Question: A XBee Series 2 configured as a 'Coordinator API' is trying to send a packet to a XBee Series 2 configured as a 'Router AT'. The Coordinator is connected to a Mac OSX running node.js and the <URL>.
'''
var frame_obj = {
type: 0x10,
ud: 0x01,
destination64: "0013a20040b19213",
data: "1"
}
serialport.write(xbeeAPI.buildFrame(frame_obj))
'''
This causes Node to throw an error:
'''
/Users/me/Dropbox/Projects/test-node/node_modules/xbee-api/lib/xbee-api.js:173
throw new Error("Checksum Mismatch", S);
^
Error: Checksum Mismatch
at XBeeAPI.parseRaw (/Users/me/Dropbox/Projects/test-node/node_modules/xbee-api/lib/xbee-api.js:173:15)
at Object.parser (/Users/me/Dropbox/Projects/test-node/node_modules/xbee-api/lib/xbee-api.js:119:10)
at Object.SerialPort.options.dataCallback (/Users/me/Dropbox/Projects/test-node/node_modules/serialport/serialport.js:136:15)
at SerialPortFactory.SerialPort._emitData (/Users/me/Dropbox/Projects/test-node/node_modules/serialport/serialport.js:305:20)
at afterRead (/Users/me/Dropbox/Projects/test-node/node_modules/serialport/serialport.js:283:18)
at /Users/me/Dropbox/Projects/test-node/node_modules/serialport/serialport.js:297:9
at Object.wrapper [as oncomplete] (fs.js:454:17)
'''
Using Arduino's Serial Monitor on the 'AT Router' side, we can see that the data being sent by the Coordinator actually reached the Router.

Why is there a checksum error? How can we solve the problem?
'''
<data>
<profile>
<description_file>XB24-ZB_22A7.xml</description_file>
<settings>
<setting command="ID">2001</setting>
<setting command="SC">FFFF</setting>
<setting command="SD">3</setting>
<setting command="ZS">0</setting>
<setting command="NJ">FF</setting>
<setting command="NW">0</setting>
<setting command="JV">1</setting>
<setting command="JN">0</setting>
<setting command="DH">13A200</setting>
<setting command="DL">40A74613</setting>
<setting command="NI">0x20</setting>
<setting command="NH">1E</setting>
<setting command="BH">0</setting>
<setting command="AR">FF</setting>
<setting command="DD">30000</setting>
<setting command="NT">3C</setting>
<setting command="NO">3</setting>
<setting command="CR">3</setting>
<setting command="SE">E8</setting>
<setting command="DE">E8</setting>
<setting command="CI">11</setting>
<setting command="PL">4</setting>
<setting command="PM">1</setting>
<setting command="EE">0</setting>
<setting command="EO">0</setting>
<setting command="KY"></setting>
<setting command="BD">3</setting>
<setting command="NB">0</setting>
<setting command="SB">0</setting>
<setting command="RO">3</setting>
<setting command="D7">1</setting>
<setting command="D6">0</setting>
<setting command="CT">64</setting>
<setting command="GT">3E8</setting>
<setting command="CC">2B</setting>
<setting command="SM">0</setting>
<setting command="SN">1</setting>
<setting command="SO">0</setting>
<setting command="SP">20</setting>
<setting command="ST">1388</setting>
<setting command="PO">0</setting>
<setting command="D0">0</setting>
<setting command="D1">0</setting>
<setting command="D2">0</setting>
<setting command="D3">0</setting>
<setting command="D4">0</setting>
<setting command="D5">1</setting>
<setting command="P0">1</setting>
<setting command="P1">0</setting>
<setting command="P2">0</setting>
<setting command="PR">1FFF</setting>
<setting command="LT">0</setting>
<setting command="RP">28</setting>
<setting command="DO">1</setting>
<setting command="IR">3E8</setting>
<setting command="IC">0</setting>
<setting command="V+">0</setting>
</settings>
</profile>
</data>
'''
'''
<data>
<profile>
<description_file>XB24-ZB_21A7.xml</description_file>
<settings>
<setting command="ID">2001</setting>
<setting command="SC">FFFF</setting>
<setting command="SD">3</setting>
<setting command="ZS">0</setting>
<setting command="NJ">FF</setting>
<setting command="DH">0</setting>
<setting command="DL">FFFF</setting>
<setting command="NI">0x20</setting>
<setting command="NH">1E</setting>
<setting command="BH">0</setting>
<setting command="AR">FF</setting>
<setting command="DD">30000</setting>
<setting command="NT">3C</setting>
<setting command="NO">3</setting>
<setting command="CR">3</setting>
<setting command="PL">4</setting>
<setting command="PM">1</setting>
<setting command="EE">0</setting>
<setting command="EO">0</setting>
<setting command="KY"></setting>
<setting command="NK"></setting>
<setting command="BD">3</setting>
<setting command="NB">0</setting>
<setting command="SB">0</setting>
<setting command="D7">1</setting>
<setting command="D6">0</setting>
<setting command="AP">1</setting>
<setting command="AO">0</setting>
<setting command="SP">20</setting>
<setting command="SN">1</setting>
<setting command="D0">1</setting>
<setting command="D1">0</setting>
<setting command="D2">0</setting>
<setting command="D3">0</setting>
<setting command="D4">0</setting>
<setting command="D5">1</setting>
<setting command="P0">1</setting>
<setting command="P1">0</setting>
<setting command="P2">0</setting>
<setting command="PR">1FFF</setting>
<setting command="LT">0</setting>
<setting command="RP">28</setting>
<setting command="DO">1</setting>
<setting command="IR">0</setting>
<setting command="IC">0</setting>
<setting command="V+">0</setting>
</settings>
</profile>
</data>
'''
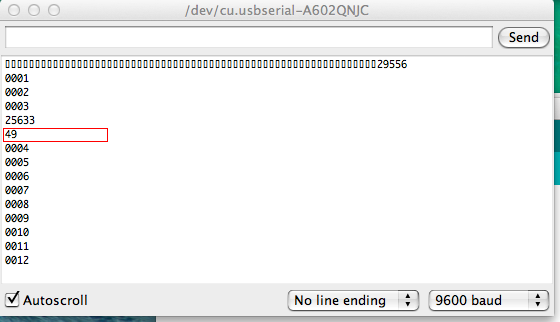
Answer: It looks like the error is thrown when parsing a frame received on the Coordinator. If that's the case, can you dump the received frame?
The stack trace points to 'fs.js:454:17' -- is that your code? What's there?
If you try other samples from 'xbee-api', do they work?
Somewhat unrelated, but I recommend running your coordinator at 115200 bps, and making sure you've enabled flow control in both your serial library and on the XBee module. That avoids problems with overflowing buffers. Data coming in from the network is delivered to the host before it can pile up on the XBee module.
To enable hardware flow control, set 'ATD6' and 'ATD7' on the XBee module to '1'. This requires that the host check the 'CTS' signal from the XBee before sending to it, and assert the 'RTS' signal when it's ready to receive bytes from the XBee.